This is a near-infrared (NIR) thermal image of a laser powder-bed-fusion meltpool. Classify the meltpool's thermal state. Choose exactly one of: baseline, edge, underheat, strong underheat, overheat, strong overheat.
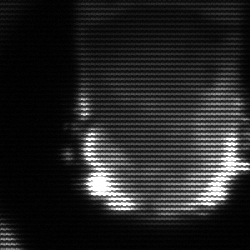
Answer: baseline